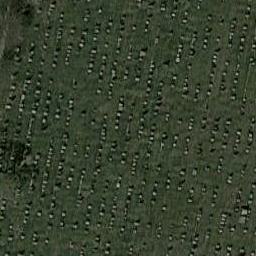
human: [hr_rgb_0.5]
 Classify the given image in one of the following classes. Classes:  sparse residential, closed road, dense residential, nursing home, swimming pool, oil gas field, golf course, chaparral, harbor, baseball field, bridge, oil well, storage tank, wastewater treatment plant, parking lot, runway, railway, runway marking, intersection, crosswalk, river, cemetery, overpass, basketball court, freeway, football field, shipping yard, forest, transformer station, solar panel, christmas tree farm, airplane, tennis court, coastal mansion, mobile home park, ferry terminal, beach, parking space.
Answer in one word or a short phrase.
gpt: cemetery